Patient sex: M
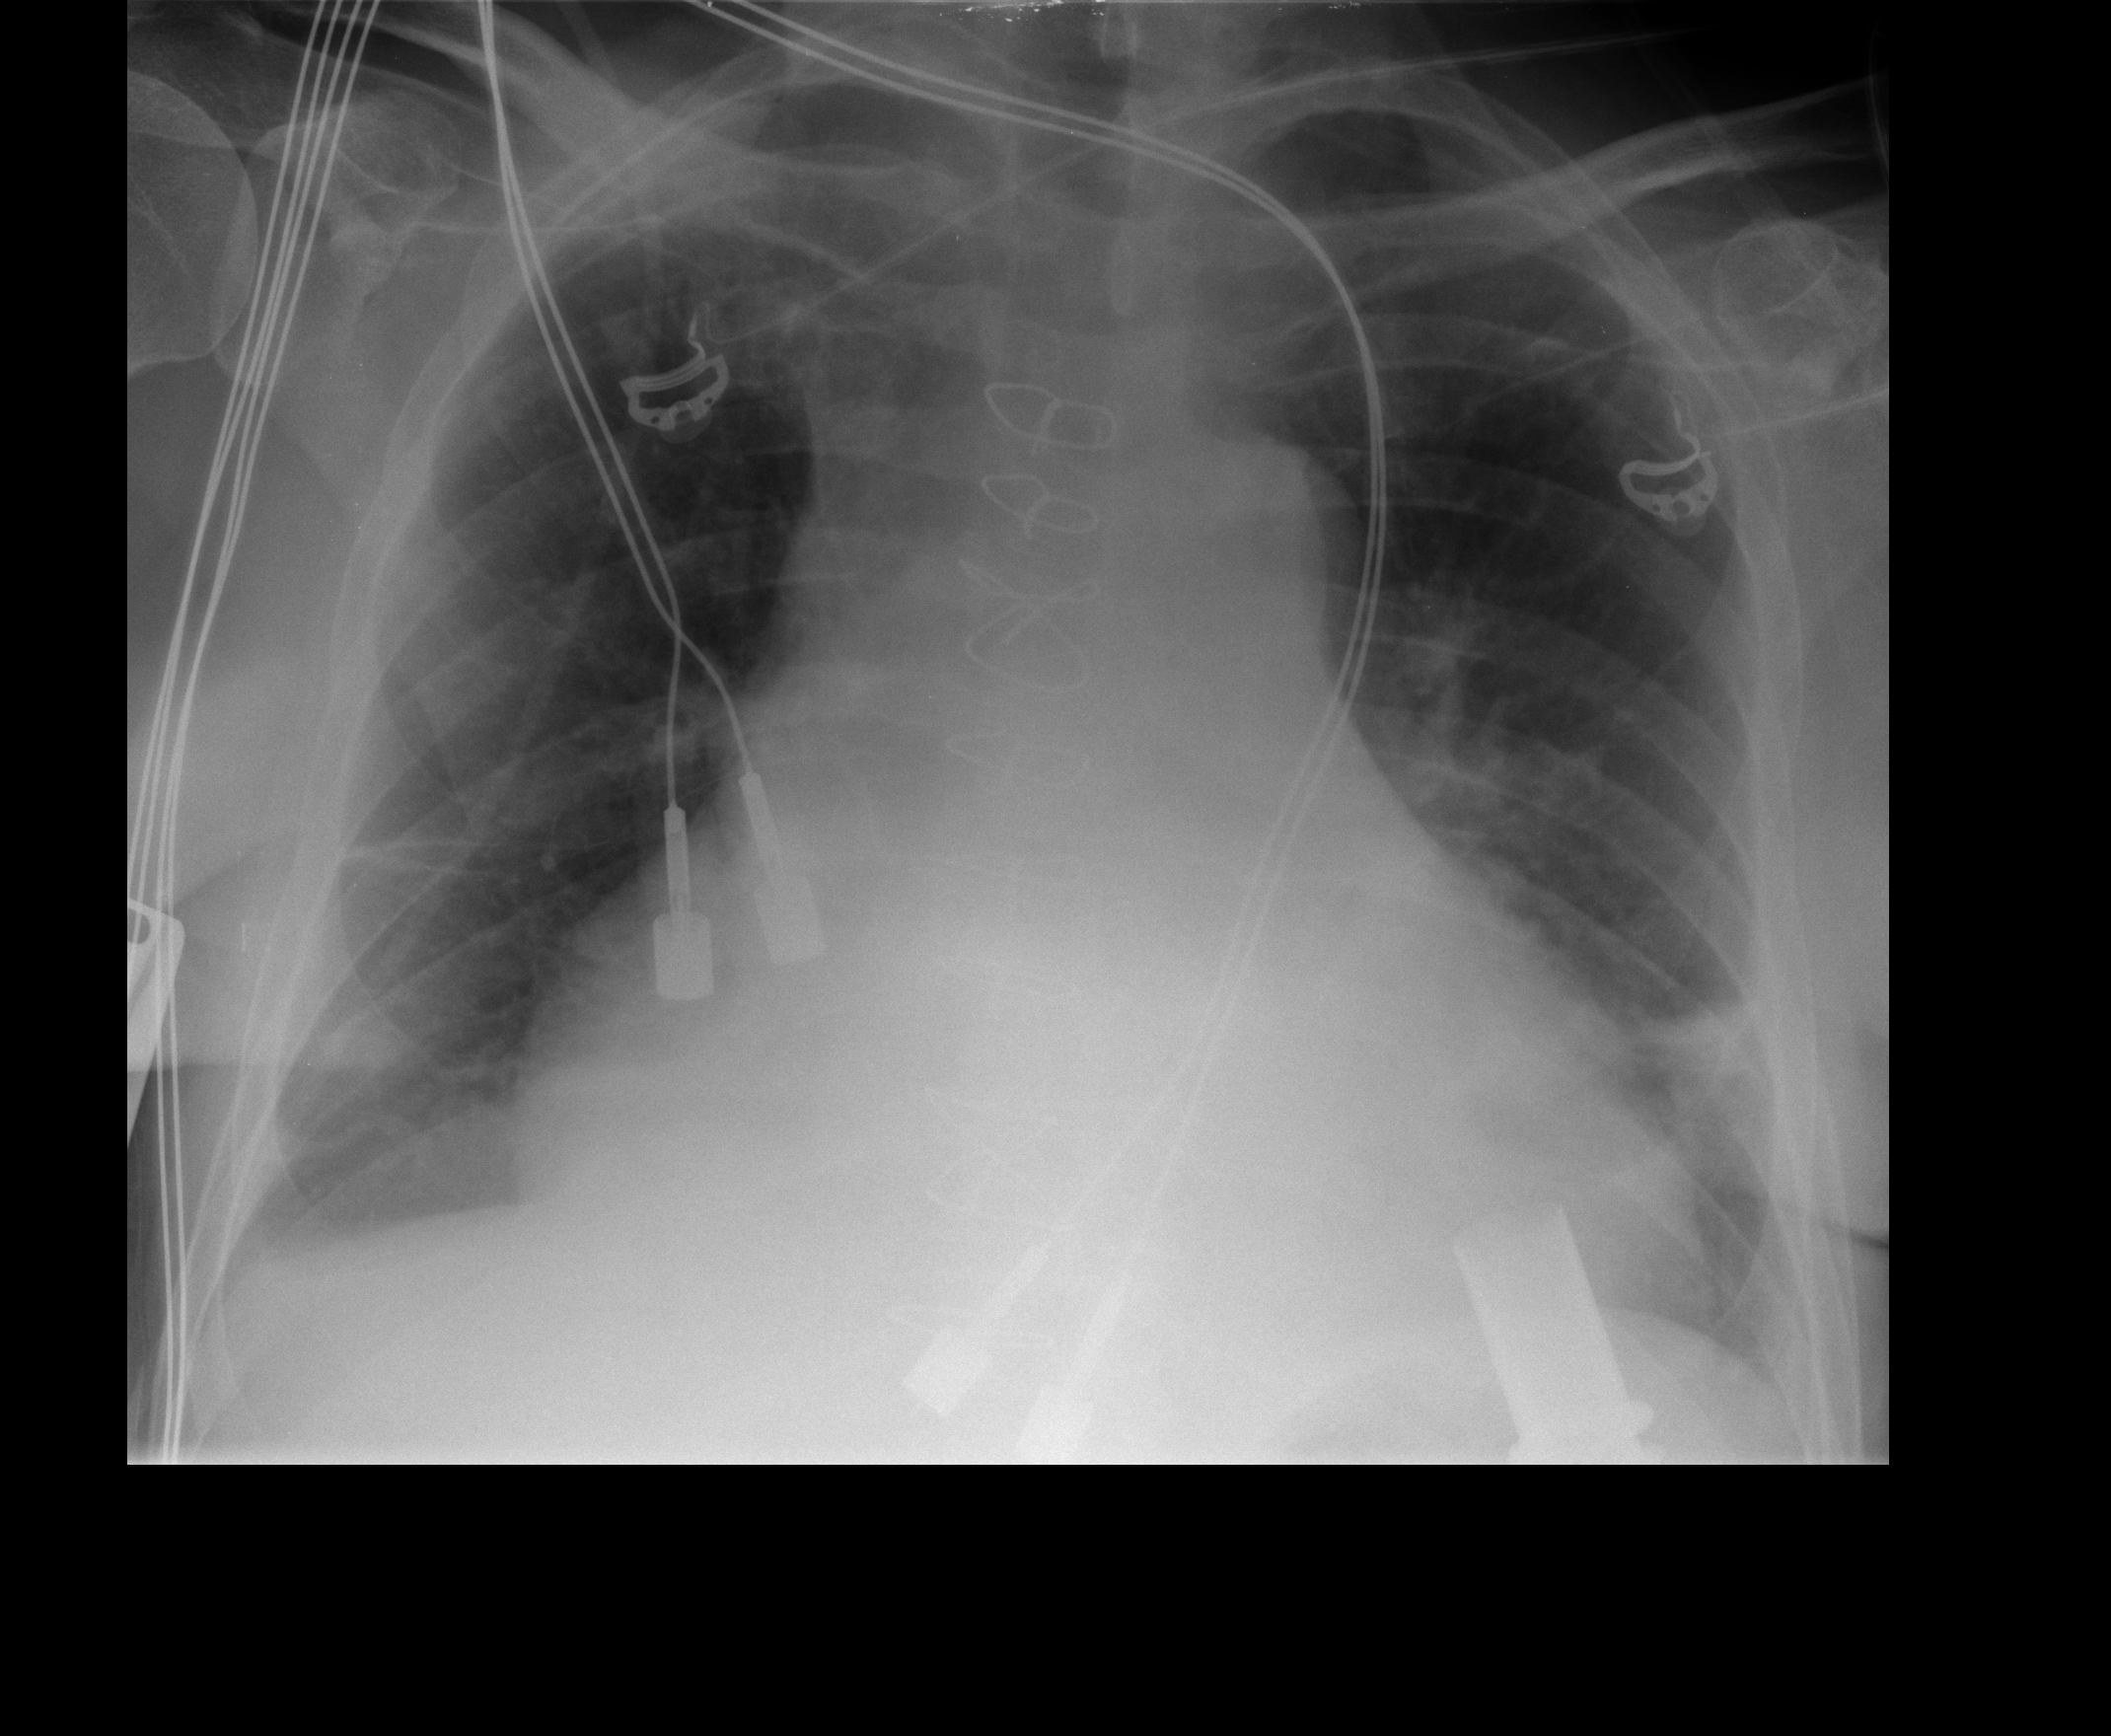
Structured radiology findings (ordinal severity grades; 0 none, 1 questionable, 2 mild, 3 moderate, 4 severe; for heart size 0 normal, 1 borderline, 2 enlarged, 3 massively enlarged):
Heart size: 3
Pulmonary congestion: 1
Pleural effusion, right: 1
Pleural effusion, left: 1
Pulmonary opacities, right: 0
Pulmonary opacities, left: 0
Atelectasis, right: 2
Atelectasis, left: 2